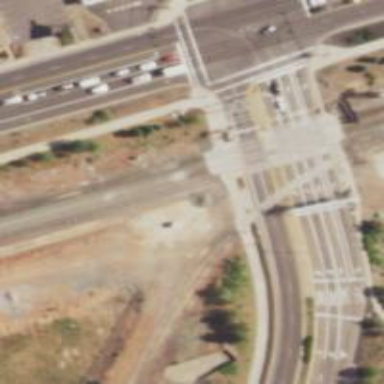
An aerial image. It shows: Railway crossing.